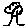
Label: tree